Question:
I wanted to upload pics through canva from my flutter app that is why I am using the flutter-webview-plugin for the first time and therefore I am not able to solve this issue.
Code for the same is:-
'''
import 'package:flutter/material.dart';
import 'package:kf_drawer/kf_drawer.dart';
import 'package:webview_flutter/webview_flutter.dart';
import 'dart:async';
class SettingsPage extends KFDrawerContent {
@override
_SettingsPageState createState() => _SettingsPageState();
}
class _SettingsPageState extends State<SettingsPage> {
final Completer<WebViewController> _controller =
Completer<WebViewController>();
@override
Widget build(BuildContext context) {
return SafeArea(
child: Center(
child: Column(
children: <Widget>[
Row(
children: <Widget>[
....
],
),
Expanded(
child: Container(
height: 500,
child: WebView(
initialUrl: "https://shree-hari.github.io/laxmi_canva/index.html",
javascriptMode: JavascriptMode.unrestricted,
onWebViewCreated: (WebViewController webViewController){
_controller.complete(webViewController);
},
),
),
)
],
),
),
);
}
}
'''
Please Help me to address this issue .
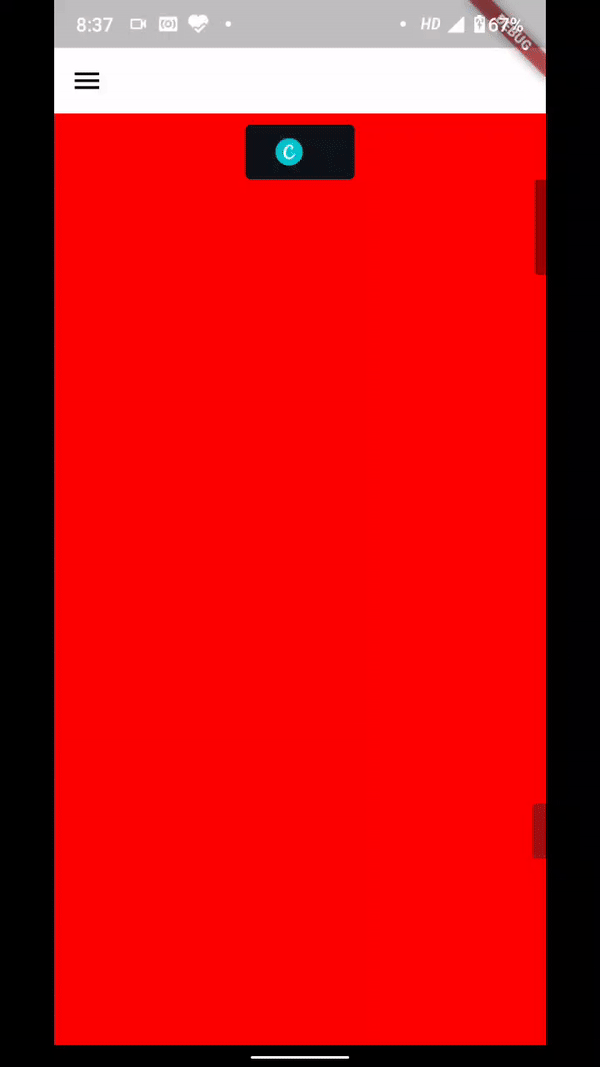
Answer: Google not allow native Flutter Web-Views to initiate OAuth.
For more info read <URL>
In your case, I can suggest 3 Possible Solutions.
1. Try to Sign in with Email/Password instead of Google Sign In.
2. Use url_launcher to redirect the user to the browser.
3. If you don't want the user to leave your app then you can use flutter_custom_tabs this plugin use Chrome Custom Tabs to create a native experience inside the Flutter App.